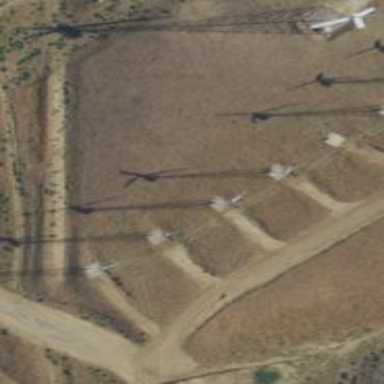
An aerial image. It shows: Wind-powered generator.